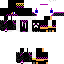
A female skeleton skin with dark skin, wearing blonde helmet dressed in a purple robe top and black pants, featuring a closed mouth.